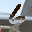
Label: 6